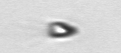
Label: Pyramimonas